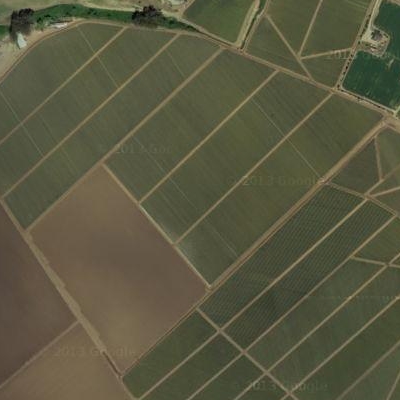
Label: bField